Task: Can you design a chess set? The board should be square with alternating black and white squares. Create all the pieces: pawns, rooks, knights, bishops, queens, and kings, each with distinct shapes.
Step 4936:
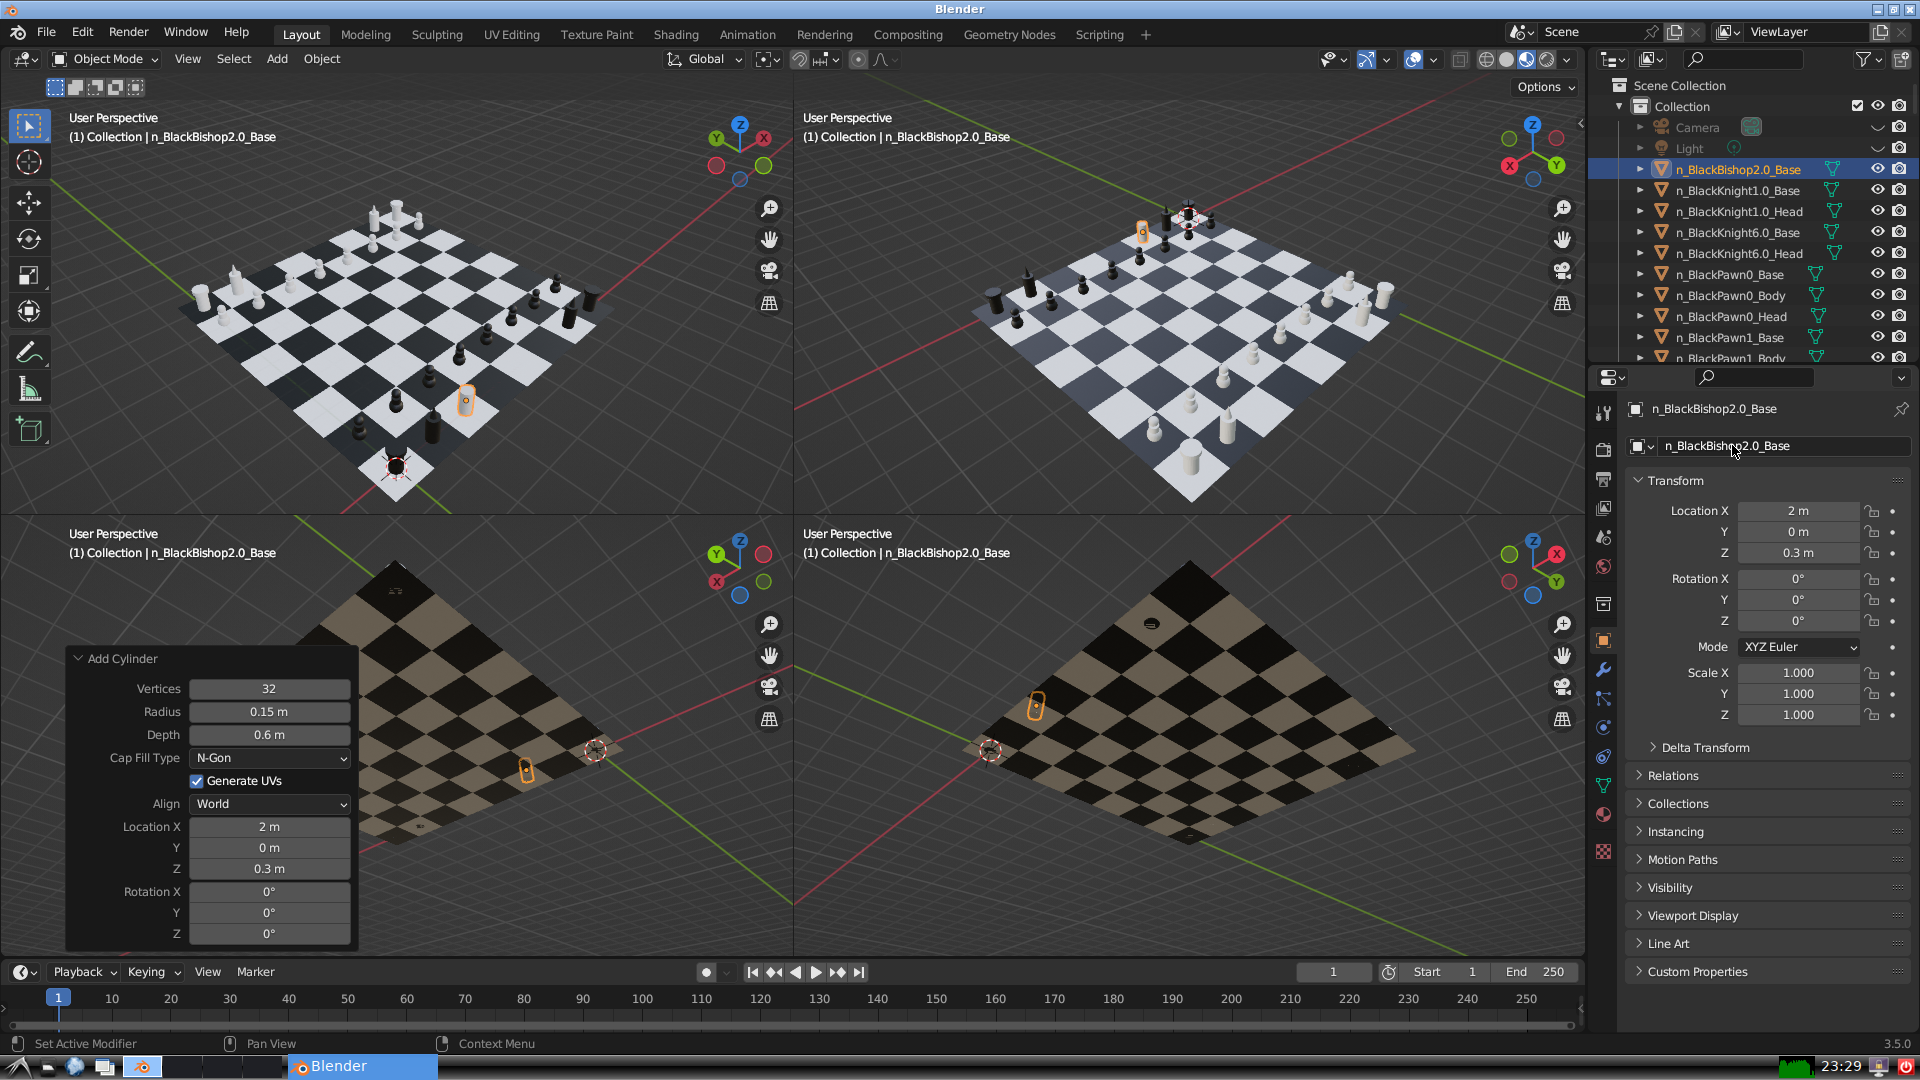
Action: {"mouse_move": [1603, 815]}